Field crop: maize
Growth stage: 2
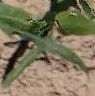
Species: maize